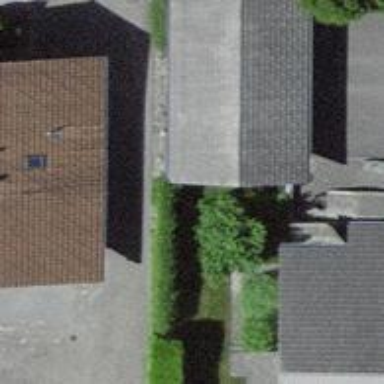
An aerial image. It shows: Gabled roof of building.